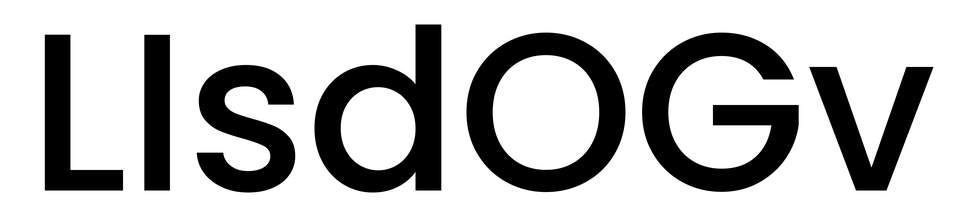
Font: Poppins-Medium